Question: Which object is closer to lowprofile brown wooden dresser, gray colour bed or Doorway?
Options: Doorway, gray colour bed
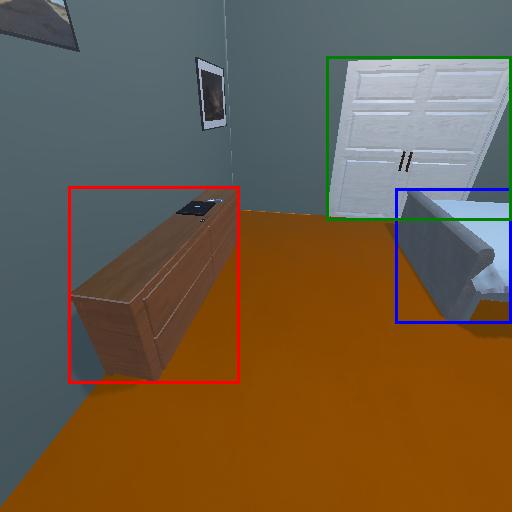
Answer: Doorway